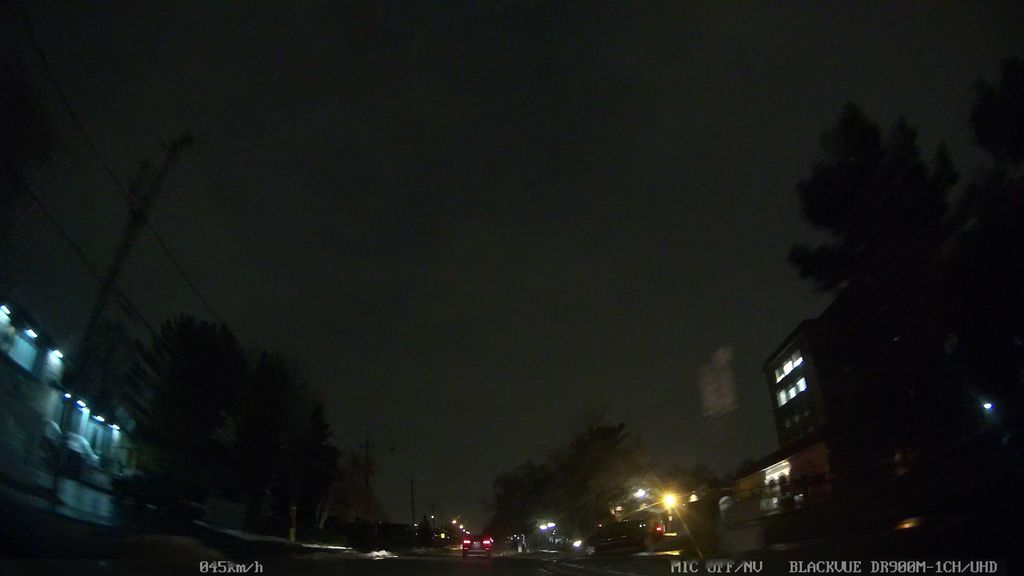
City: toronto